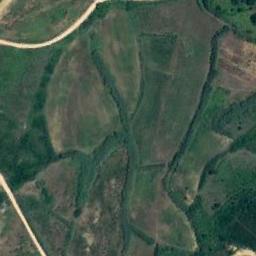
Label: terrace